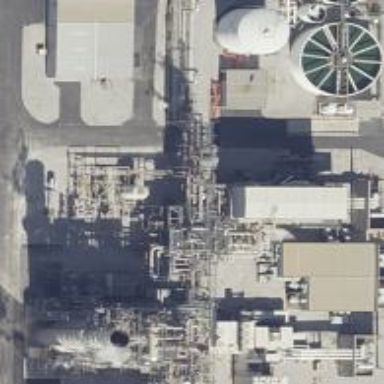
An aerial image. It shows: Generator powered by gas. It is combined cycle generator.